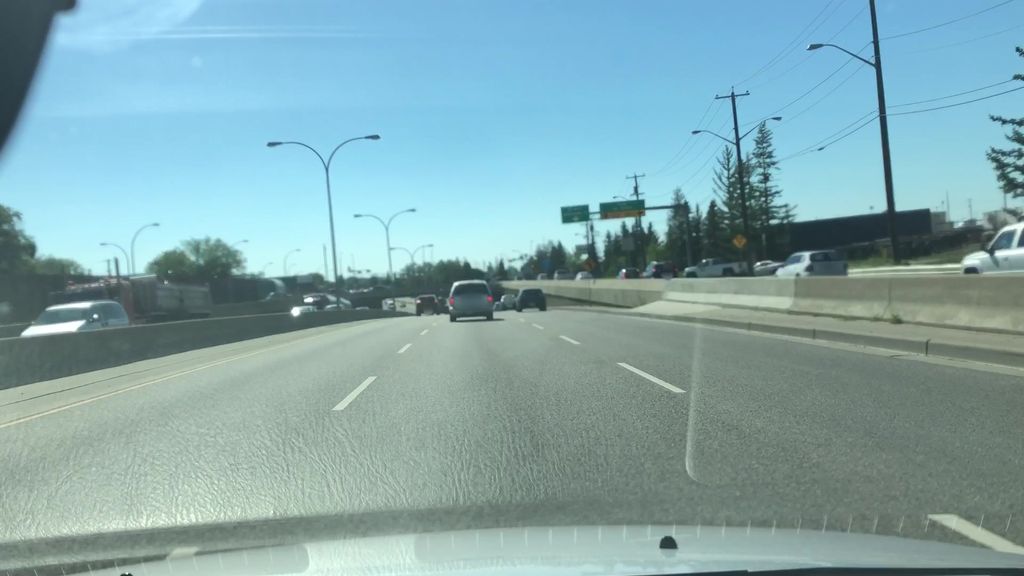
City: edmonton